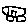
Label: car